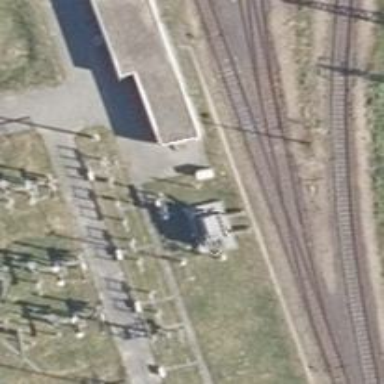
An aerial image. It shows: Transformer on power line.